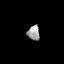
Tissue: lung
Cell type: Epithelial cells
Senescence score: 0.1326
Nuclear area (px): 180
Mean DAPI intensity: 157.172